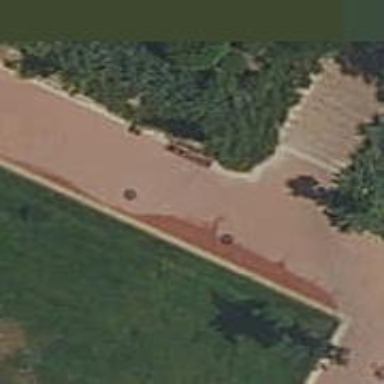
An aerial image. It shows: Bench.